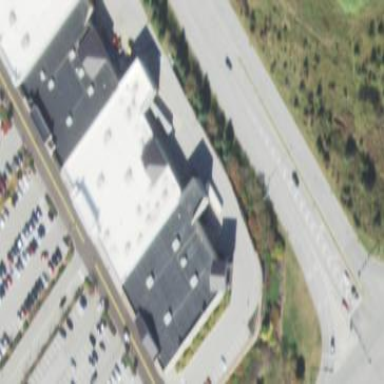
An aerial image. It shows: Building.